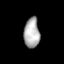
Tissue: lung
Cell type: Myeloid cells
Senescence score: 0.567
Nuclear area (px): 461
Mean DAPI intensity: 174.495